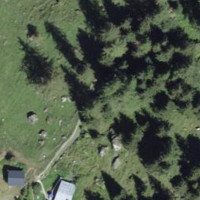
EUNIS habitat code: 44
Species observed at this site:
Chamaenerion angustifolium
Larix decidua